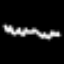
Label: squiggle